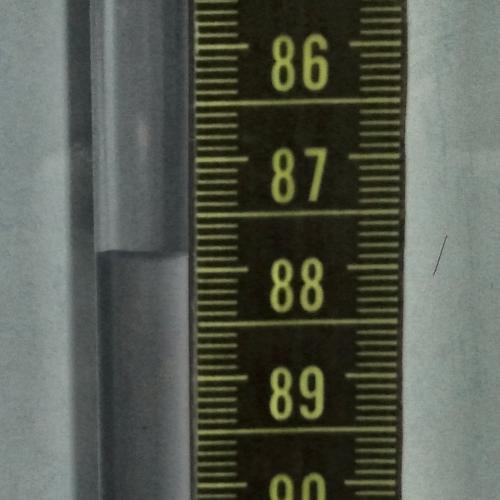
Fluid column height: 87.8 cm